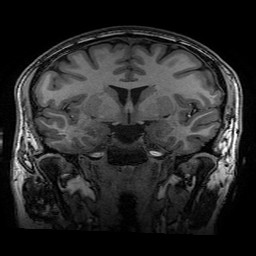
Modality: T1w
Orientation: sagittal
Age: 19
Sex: male
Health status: healthy